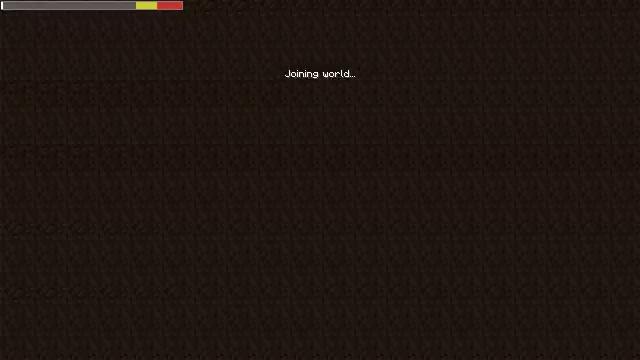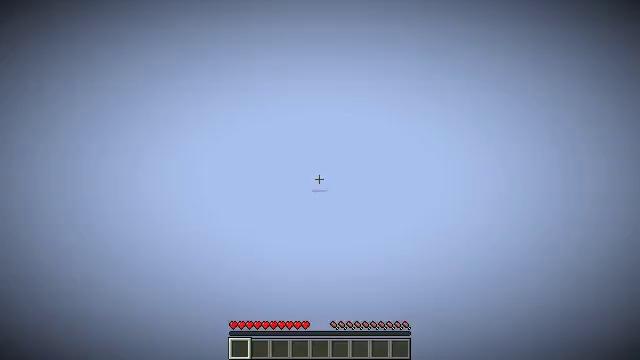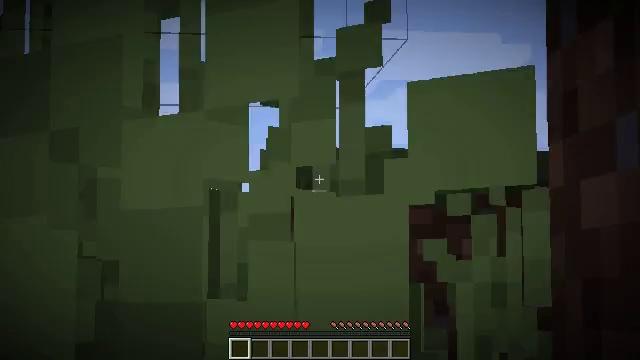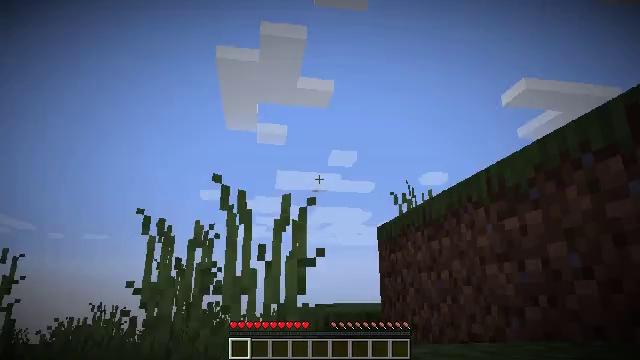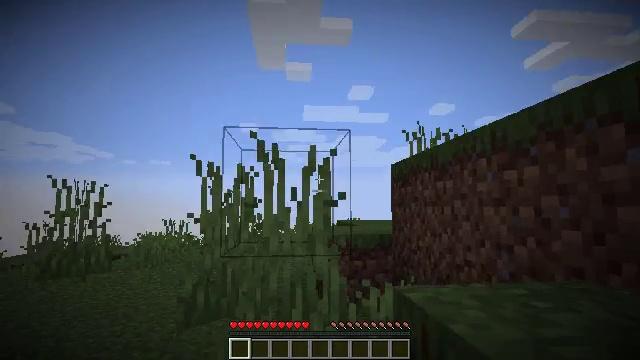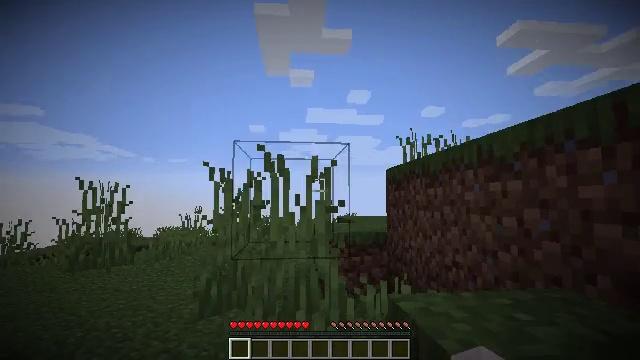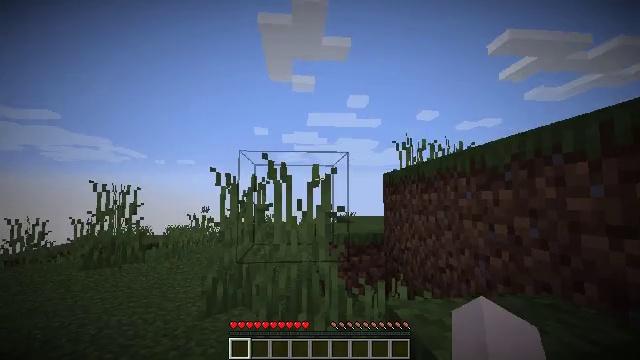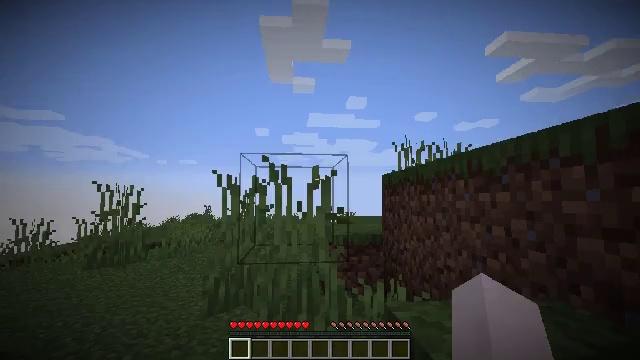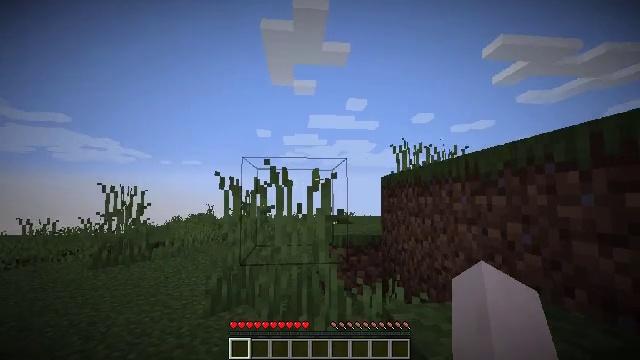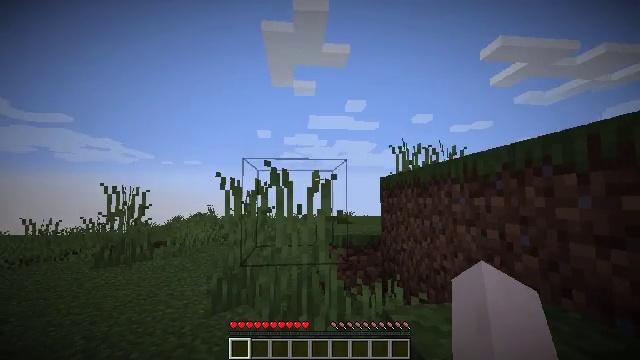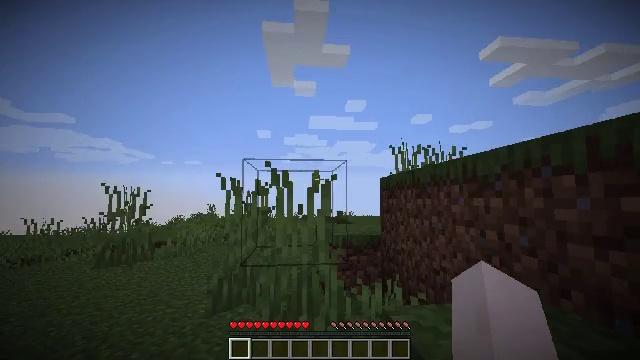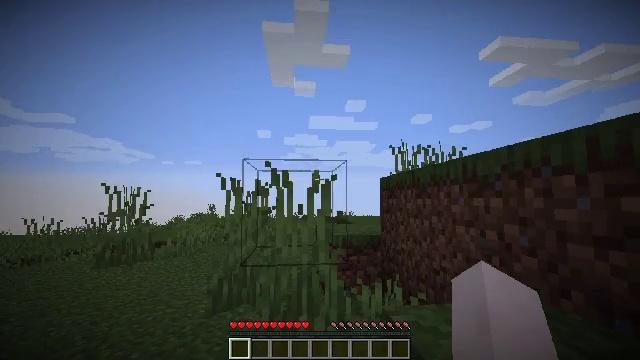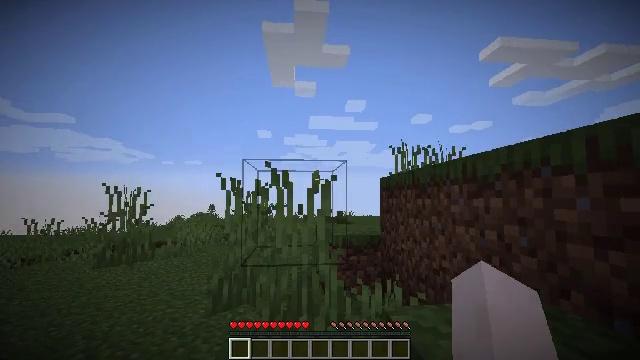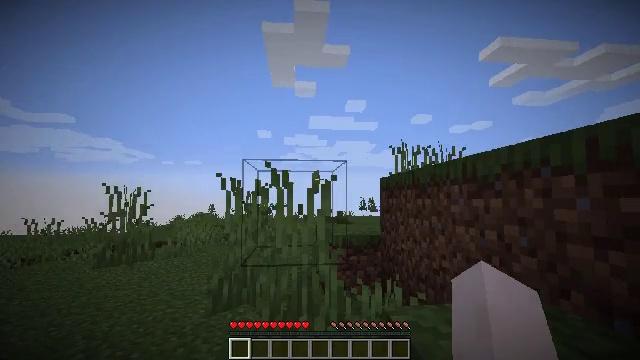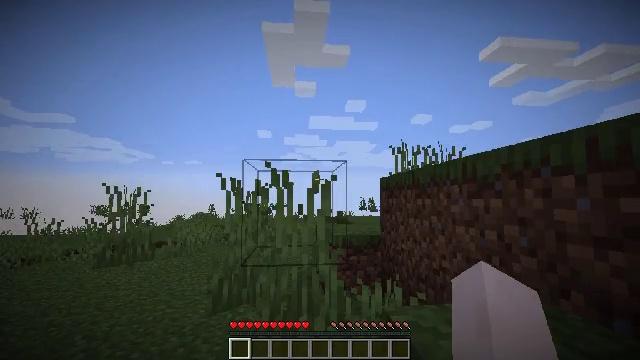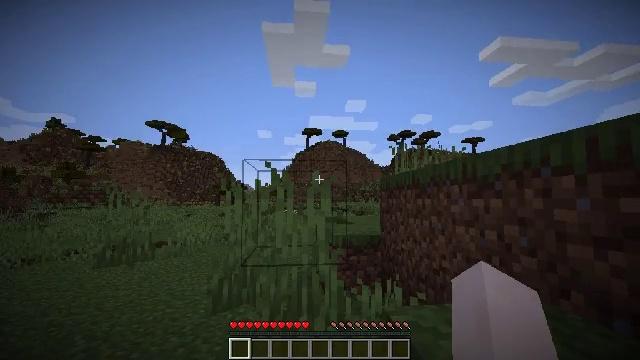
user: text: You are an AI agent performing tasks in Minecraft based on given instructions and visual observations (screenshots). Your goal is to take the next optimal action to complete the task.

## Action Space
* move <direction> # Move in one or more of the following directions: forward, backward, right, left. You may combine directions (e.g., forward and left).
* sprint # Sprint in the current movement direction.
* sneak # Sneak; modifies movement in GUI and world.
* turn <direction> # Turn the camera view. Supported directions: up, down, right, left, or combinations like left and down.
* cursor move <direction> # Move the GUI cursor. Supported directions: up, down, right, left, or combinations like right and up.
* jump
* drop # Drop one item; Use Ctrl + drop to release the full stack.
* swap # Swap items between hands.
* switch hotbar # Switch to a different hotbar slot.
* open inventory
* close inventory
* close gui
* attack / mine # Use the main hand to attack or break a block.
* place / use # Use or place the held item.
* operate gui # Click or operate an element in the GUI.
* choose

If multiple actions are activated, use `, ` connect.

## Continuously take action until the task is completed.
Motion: motion action
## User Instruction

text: Chop down the acacia log.
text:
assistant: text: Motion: attack / mine
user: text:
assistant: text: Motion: turn right and up, attack / mine
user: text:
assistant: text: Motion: turn right and up
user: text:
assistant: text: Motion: turn left and down
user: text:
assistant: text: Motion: no_op
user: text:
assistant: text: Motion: no_op
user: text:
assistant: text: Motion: no_op
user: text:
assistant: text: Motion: no_op
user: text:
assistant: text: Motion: no_op
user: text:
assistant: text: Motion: no_op
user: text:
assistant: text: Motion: no_op
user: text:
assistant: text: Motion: no_op
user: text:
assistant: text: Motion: no_op
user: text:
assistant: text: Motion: no_op
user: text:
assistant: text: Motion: no_op
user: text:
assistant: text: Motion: no_op
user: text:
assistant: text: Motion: turn right and down
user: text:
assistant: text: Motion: no_op
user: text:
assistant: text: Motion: no_op
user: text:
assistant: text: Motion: no_op
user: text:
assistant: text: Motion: no_op
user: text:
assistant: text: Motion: no_op
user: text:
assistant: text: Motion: no_op
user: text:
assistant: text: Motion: no_op
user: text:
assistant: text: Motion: turn right and up
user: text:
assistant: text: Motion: turn left and up
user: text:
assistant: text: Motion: turn left and up
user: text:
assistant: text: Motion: no_op
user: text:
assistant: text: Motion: turn down
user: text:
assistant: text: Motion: turn left and down